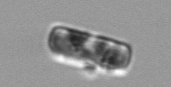
Label: Guinardia_delicatula